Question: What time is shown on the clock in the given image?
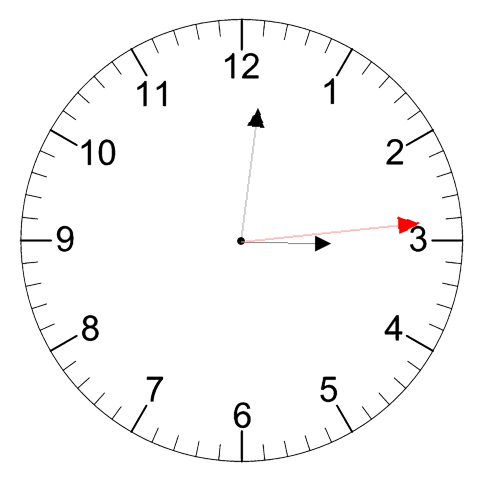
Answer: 03:01:14